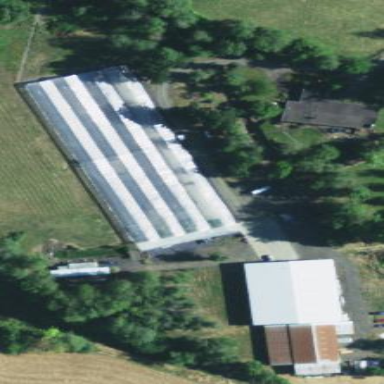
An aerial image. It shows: Greenhouse.